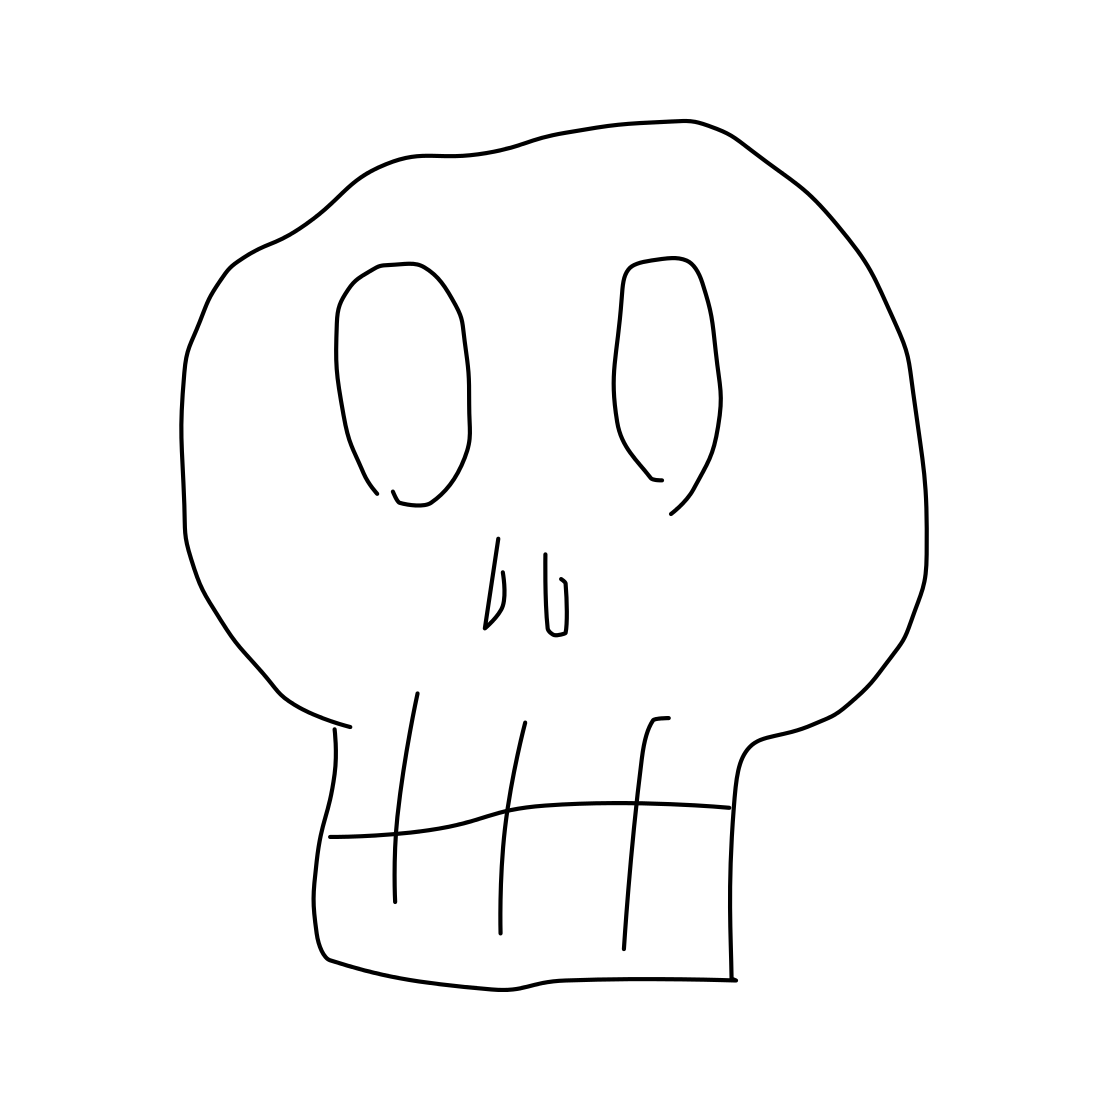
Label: skull